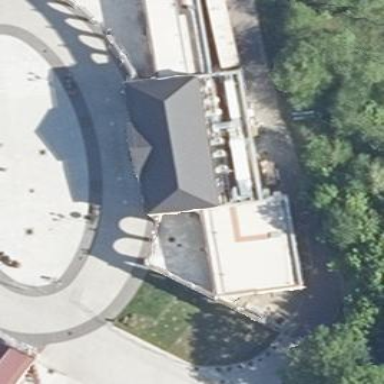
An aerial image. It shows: Fast food restaurant building.